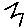
Label: zigzag